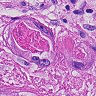
Metastatic tissue present: yes